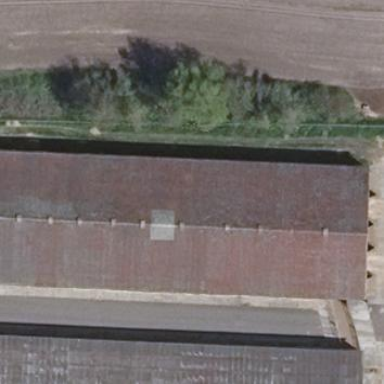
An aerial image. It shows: Gabled grey farm auxiliary building with roof oriented along its structure.